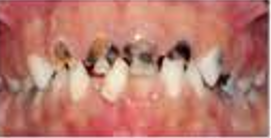
Condition: Caries